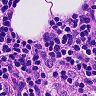
Metastatic tissue present: no